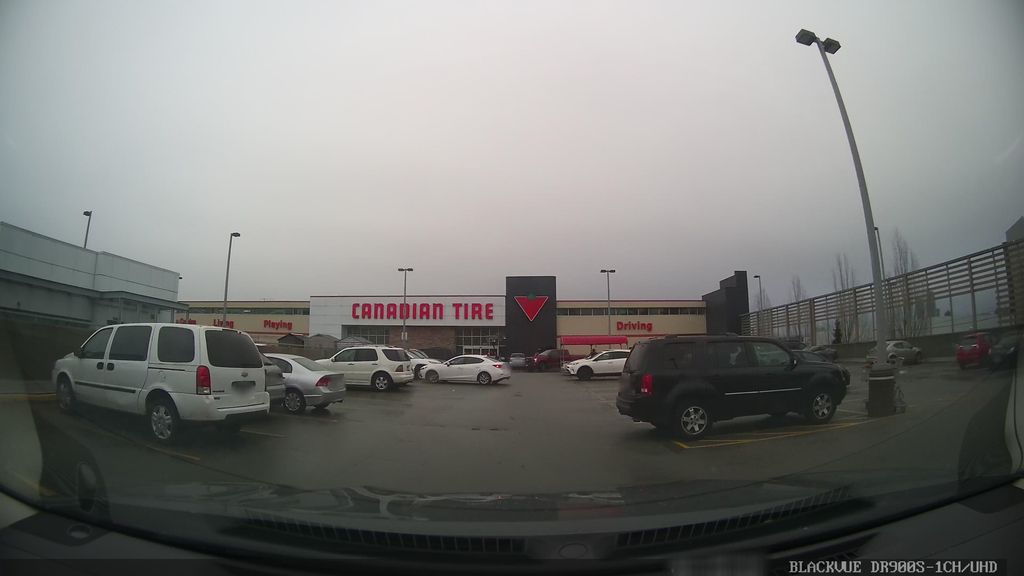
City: vancouver